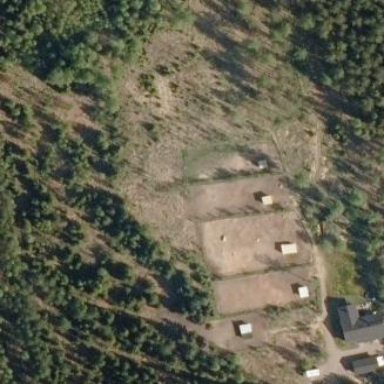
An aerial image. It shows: Fence surrounding area used for animal keeping.